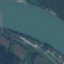
Label: River